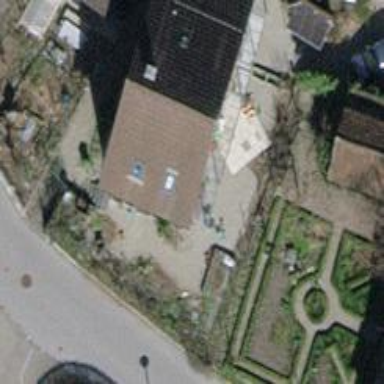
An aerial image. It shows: Building with tiled roof.